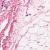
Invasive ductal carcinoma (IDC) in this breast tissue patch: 0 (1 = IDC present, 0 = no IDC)